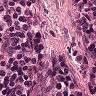
Metastatic tissue present: no